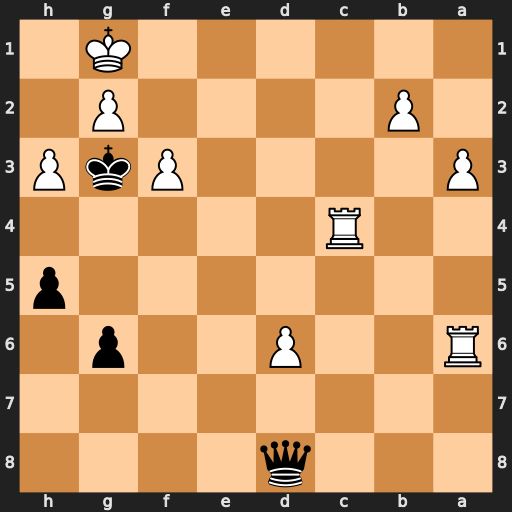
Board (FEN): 3q4/8/R2P2p1/7p/2R5/P4PkP/1P4P1/6K1
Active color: b
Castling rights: -
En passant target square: -
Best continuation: Qe8 Kf1 Qe3 Rc2 Qd3+ Ke1 Qxc2